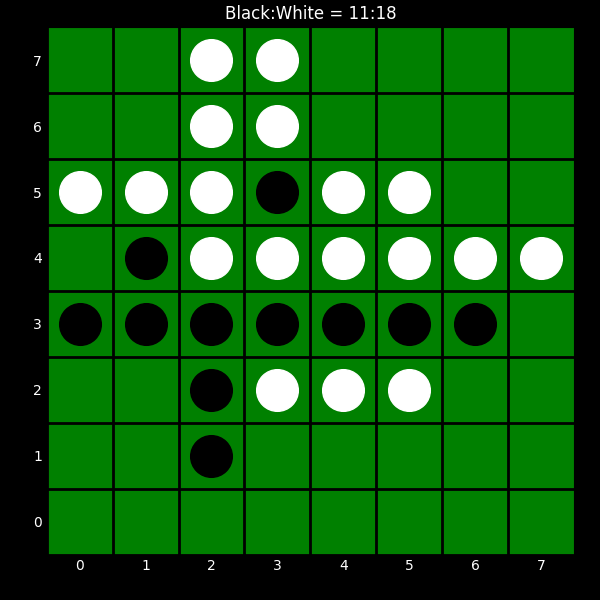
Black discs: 11
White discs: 18